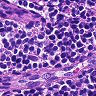
Metastatic tissue present: no